Interaction volume radius: 5 \u00c5
Interaction volume height: 15 \u00c5
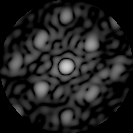
Disorder parameter: 0.3892